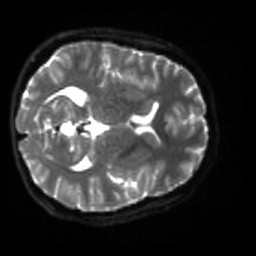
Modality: sbref
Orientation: axial
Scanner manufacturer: siemens
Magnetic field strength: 3 T
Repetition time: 4 s
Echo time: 0.0594 s